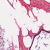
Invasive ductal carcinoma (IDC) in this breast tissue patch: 0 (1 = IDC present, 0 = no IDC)